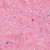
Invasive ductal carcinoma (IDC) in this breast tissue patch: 0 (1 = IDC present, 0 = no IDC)